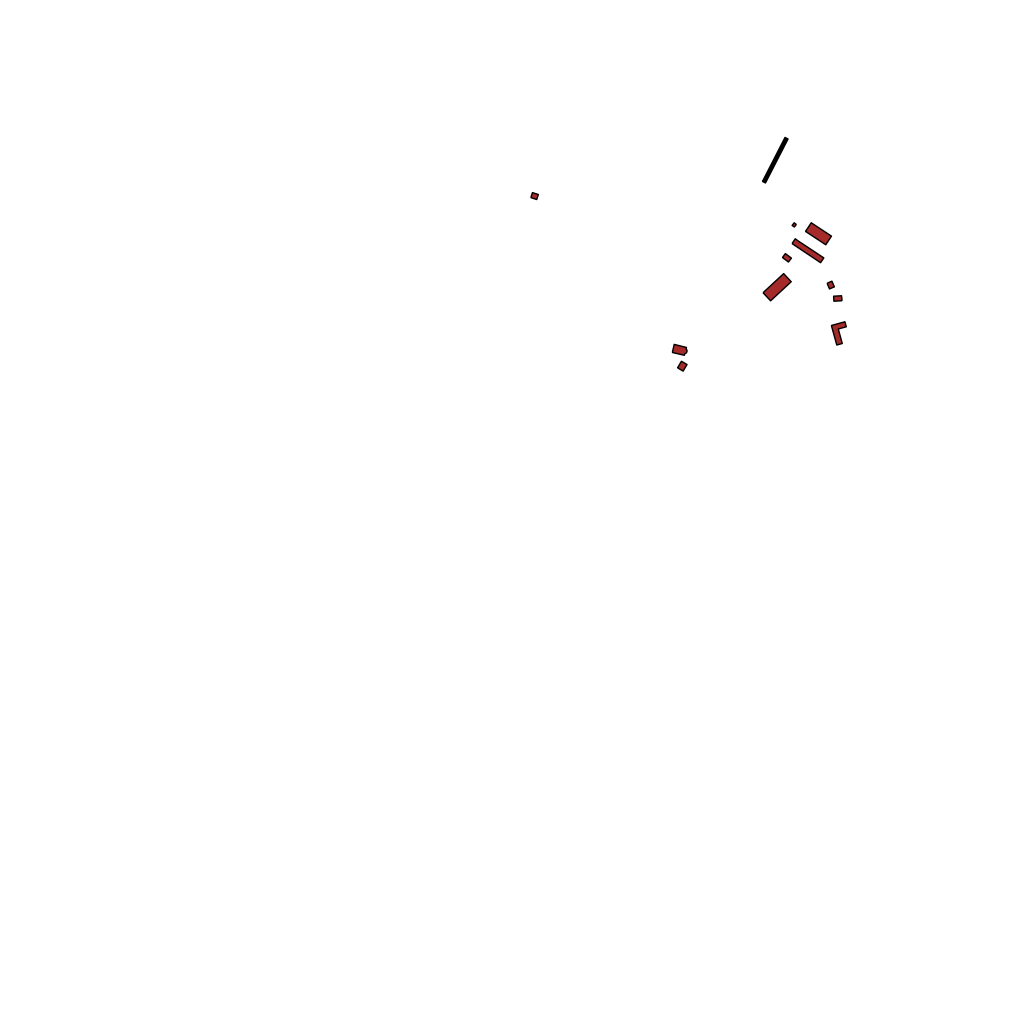
Tags: overhead vector_map, recreation, residential, special, individual_rise, density_1, Building, Facility, 1.0 km²